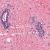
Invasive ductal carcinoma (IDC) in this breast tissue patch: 0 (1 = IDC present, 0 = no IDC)